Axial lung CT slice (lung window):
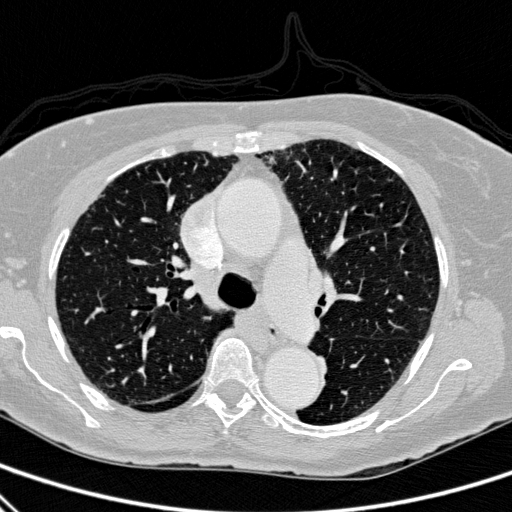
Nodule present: no